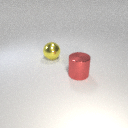
large yellow metal sphere to the left of large red metal cylinder